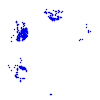
Particle: pion